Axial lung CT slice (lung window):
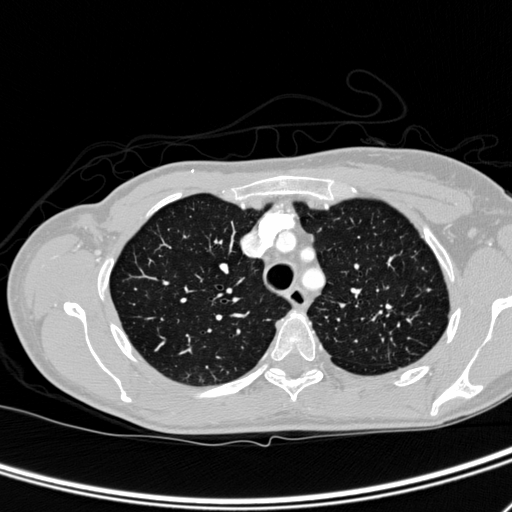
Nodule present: no